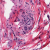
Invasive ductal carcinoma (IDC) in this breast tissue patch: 0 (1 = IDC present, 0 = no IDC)